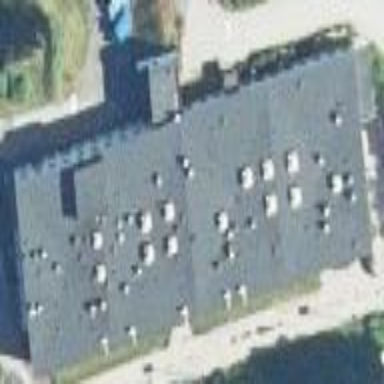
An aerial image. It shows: Hospital building.